Field crop: maize
Growth stage: 1
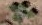
Species: chenopodium